Interaction volume radius: 10 \u00c5
Interaction volume height: 10 \u00c5
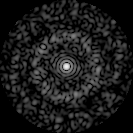
Disorder parameter: 0.846